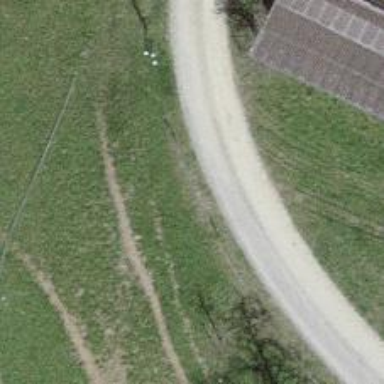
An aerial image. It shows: Well-maintained track road with grade 1 tracktype.